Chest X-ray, AP view. Patient: 33 years old, sex M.
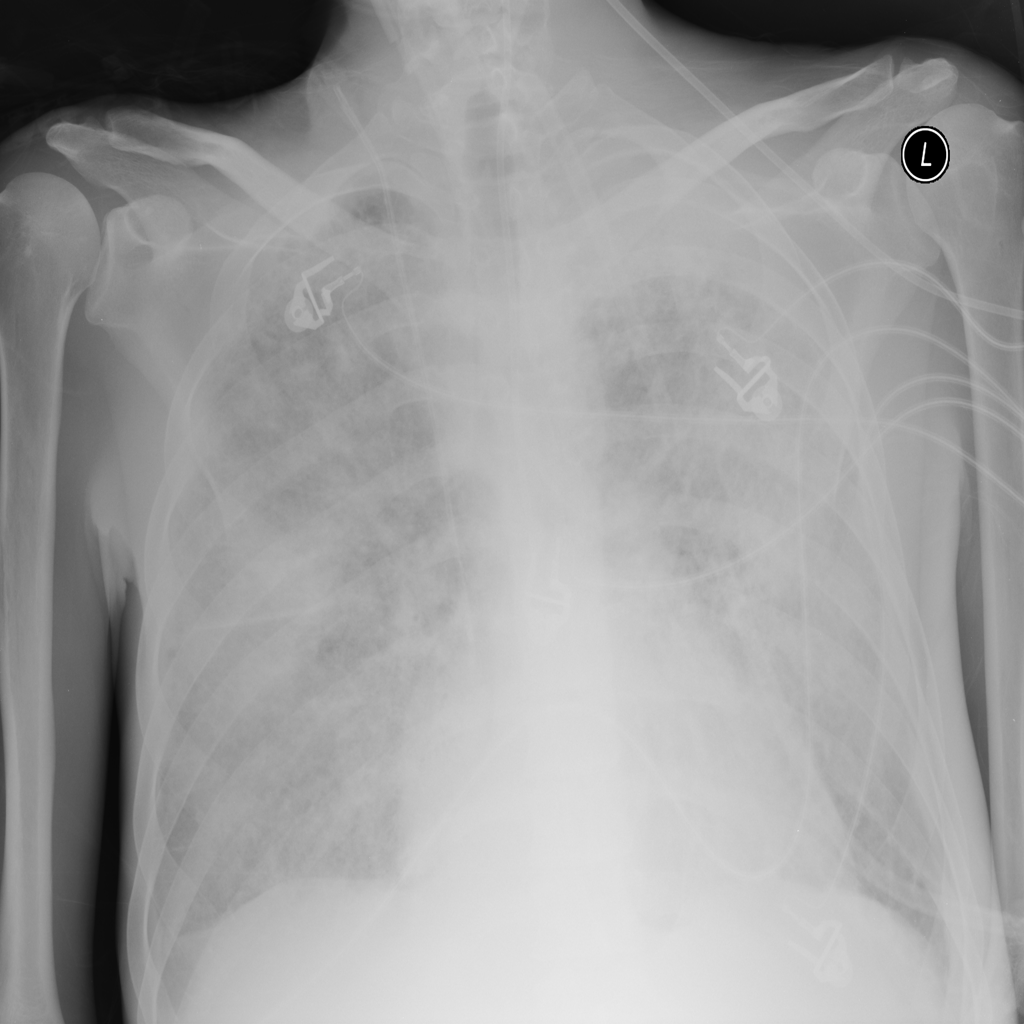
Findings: Infiltration, Mass